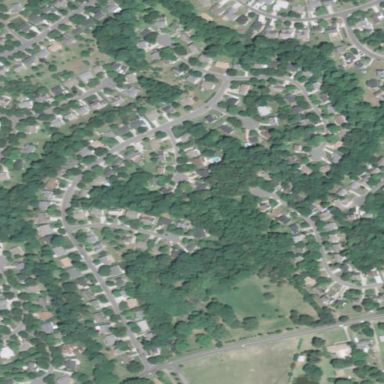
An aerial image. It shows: Residential area composed of single-family homes.